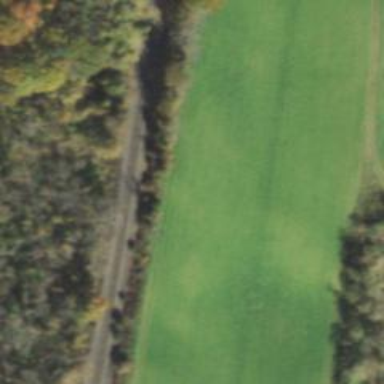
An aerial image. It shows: Railway track.